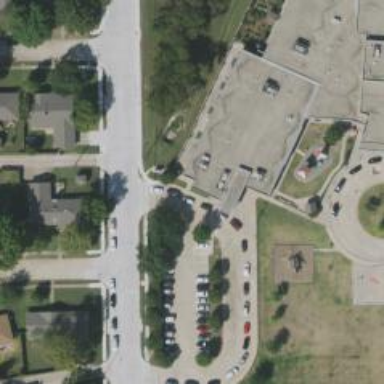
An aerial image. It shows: Parking space.